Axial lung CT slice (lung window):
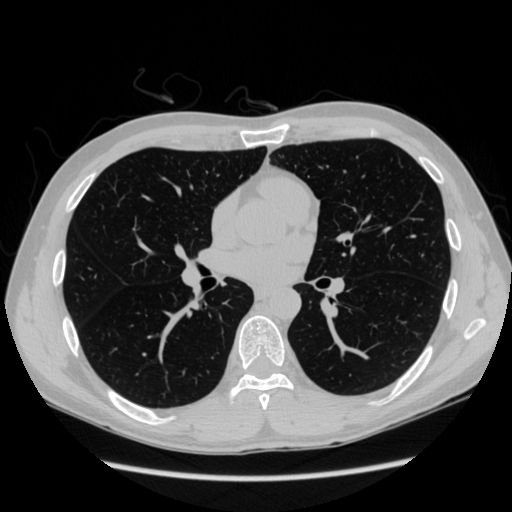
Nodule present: no